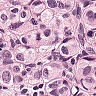
Metastatic tissue present: yes